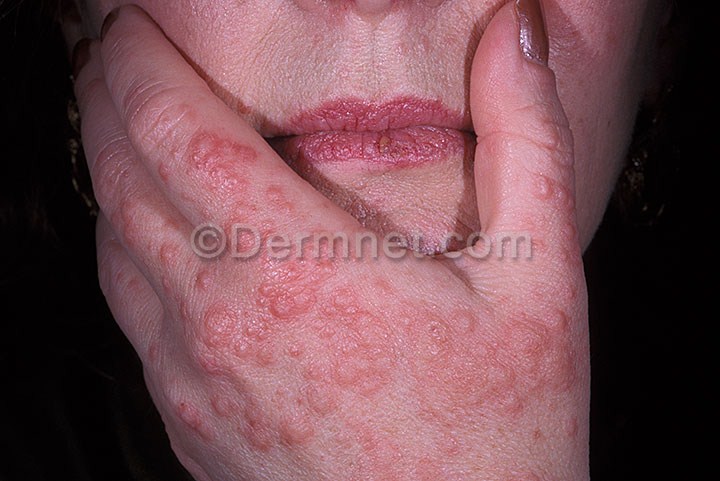
Disease: Vasculitis Photos